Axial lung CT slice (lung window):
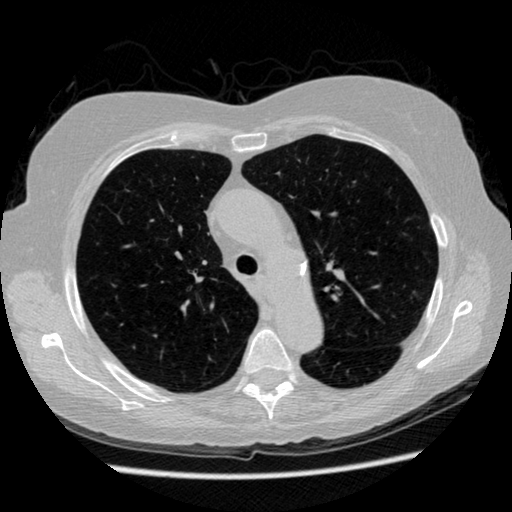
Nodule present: no